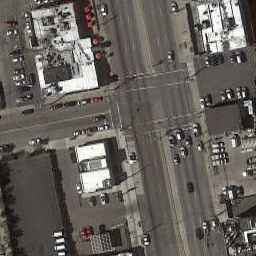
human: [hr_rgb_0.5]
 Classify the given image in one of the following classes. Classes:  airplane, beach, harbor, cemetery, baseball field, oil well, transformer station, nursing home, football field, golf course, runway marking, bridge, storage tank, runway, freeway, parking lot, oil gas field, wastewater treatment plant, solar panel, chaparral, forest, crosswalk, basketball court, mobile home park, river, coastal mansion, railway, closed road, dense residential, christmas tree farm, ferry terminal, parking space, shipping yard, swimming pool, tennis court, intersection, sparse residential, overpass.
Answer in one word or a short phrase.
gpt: intersection